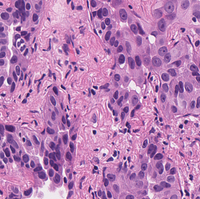
Tumor epithelial tissue: yes
Tumor-associated stroma tissue: yes
Normal tissue: no